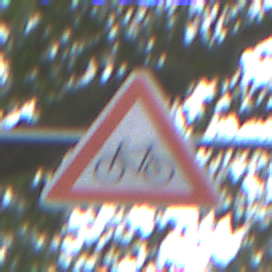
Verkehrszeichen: RadverkehrRechts
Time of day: MorningAfternoon
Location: Outdoor (Urban)
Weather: Overcast
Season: NotSpecified
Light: Natural